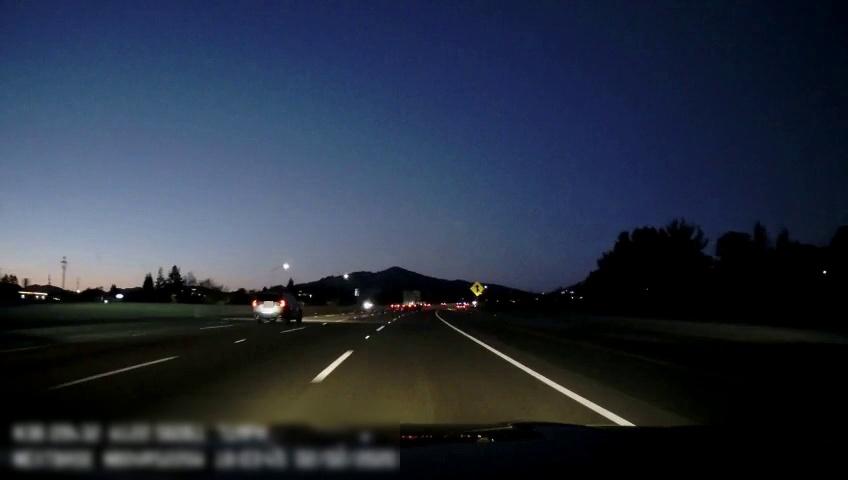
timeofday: Dusk/Dawn/Twilight
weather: Other
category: Drivable Space
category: Drivable Space
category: Vehicles | SUV
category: Vehicles | Truck
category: Lanes | Alternate Lane
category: Lanes | Alternate Lane
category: Lanes | Alternate Lane
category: Lanes | Alternate Lane
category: Traffic | Signs